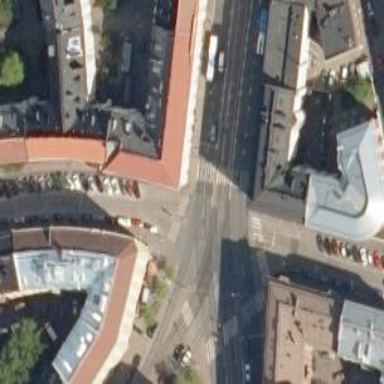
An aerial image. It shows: Tram railway with contact line for electrification. Physical markings segregate the tram track.